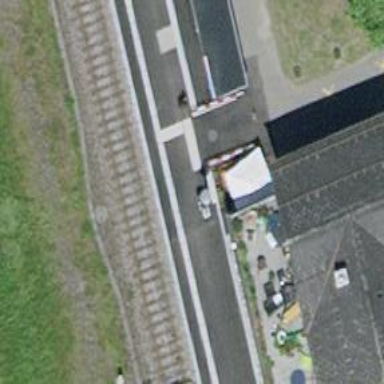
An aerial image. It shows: Train station building.